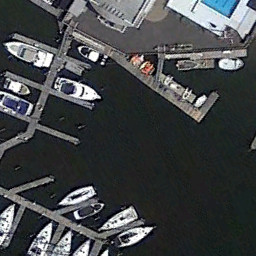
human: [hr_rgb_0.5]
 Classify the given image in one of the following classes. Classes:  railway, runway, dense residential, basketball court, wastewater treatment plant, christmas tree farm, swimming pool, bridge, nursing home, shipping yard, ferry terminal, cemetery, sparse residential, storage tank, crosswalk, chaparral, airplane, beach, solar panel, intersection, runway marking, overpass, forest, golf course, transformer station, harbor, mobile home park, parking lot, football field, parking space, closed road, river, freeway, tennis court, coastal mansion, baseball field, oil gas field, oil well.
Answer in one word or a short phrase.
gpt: ferry terminal